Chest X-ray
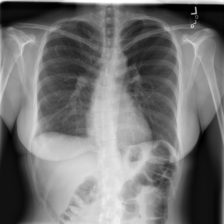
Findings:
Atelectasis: negative
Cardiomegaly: negative
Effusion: negative
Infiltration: negative
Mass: negative
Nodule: negative
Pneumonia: negative
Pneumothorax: negative
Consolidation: negative
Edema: negative
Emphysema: negative
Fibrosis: negative
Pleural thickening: negative
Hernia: negative